Field crop: maize
Growth stage: 2
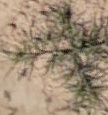
Species: salsola